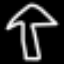
Label: mushroom